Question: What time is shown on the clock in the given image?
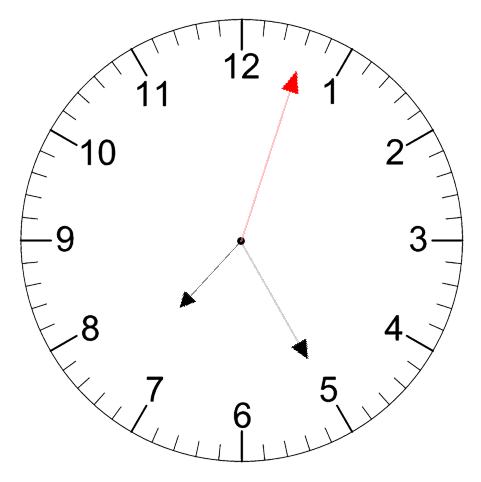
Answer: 07:25:03